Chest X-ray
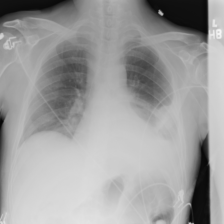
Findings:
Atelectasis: negative
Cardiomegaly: negative
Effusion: positive
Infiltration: positive
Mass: negative
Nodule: negative
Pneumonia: negative
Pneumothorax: negative
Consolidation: negative
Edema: negative
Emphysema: negative
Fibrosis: negative
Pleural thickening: negative
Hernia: negative